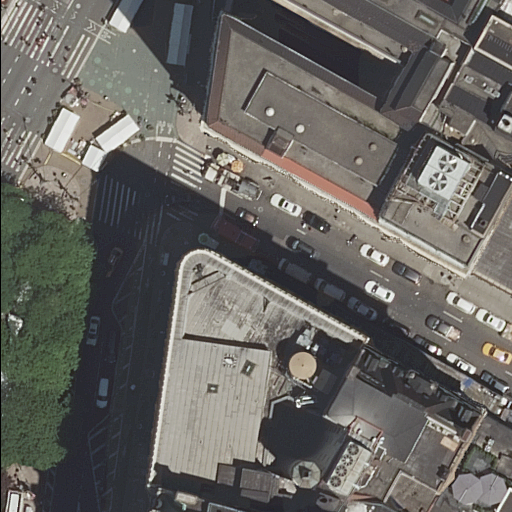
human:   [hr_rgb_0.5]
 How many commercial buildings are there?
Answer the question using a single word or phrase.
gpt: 1

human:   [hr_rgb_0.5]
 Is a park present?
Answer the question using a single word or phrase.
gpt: yes

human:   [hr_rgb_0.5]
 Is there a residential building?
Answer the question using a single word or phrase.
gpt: yes

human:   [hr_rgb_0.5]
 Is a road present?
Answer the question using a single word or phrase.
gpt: yes

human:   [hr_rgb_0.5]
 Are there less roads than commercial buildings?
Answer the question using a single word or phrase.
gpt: no

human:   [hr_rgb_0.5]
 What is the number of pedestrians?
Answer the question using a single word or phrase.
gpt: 2

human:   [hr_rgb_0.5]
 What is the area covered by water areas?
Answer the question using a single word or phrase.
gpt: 0m2

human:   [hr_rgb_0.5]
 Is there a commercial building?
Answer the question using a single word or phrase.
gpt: yes

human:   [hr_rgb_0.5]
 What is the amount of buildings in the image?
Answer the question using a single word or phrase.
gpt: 5

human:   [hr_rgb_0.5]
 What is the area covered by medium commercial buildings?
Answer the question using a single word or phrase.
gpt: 0m2

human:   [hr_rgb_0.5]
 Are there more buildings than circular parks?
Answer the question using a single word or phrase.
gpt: yes

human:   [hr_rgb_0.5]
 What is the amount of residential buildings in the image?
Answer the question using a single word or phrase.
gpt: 2

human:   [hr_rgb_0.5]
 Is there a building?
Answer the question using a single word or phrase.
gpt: yes

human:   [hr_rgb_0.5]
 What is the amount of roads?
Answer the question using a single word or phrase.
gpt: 14

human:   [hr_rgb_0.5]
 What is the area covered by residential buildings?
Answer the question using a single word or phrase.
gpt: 2982m2

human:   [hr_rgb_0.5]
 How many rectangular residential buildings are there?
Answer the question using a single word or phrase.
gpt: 1

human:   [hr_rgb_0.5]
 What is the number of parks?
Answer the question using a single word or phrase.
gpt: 1

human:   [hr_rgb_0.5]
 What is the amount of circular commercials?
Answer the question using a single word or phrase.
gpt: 0

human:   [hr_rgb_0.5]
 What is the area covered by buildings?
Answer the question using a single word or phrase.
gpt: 5196m2

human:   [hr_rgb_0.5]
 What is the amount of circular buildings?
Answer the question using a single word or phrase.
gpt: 0

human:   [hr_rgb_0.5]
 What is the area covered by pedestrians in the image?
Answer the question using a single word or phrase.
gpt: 2418m2

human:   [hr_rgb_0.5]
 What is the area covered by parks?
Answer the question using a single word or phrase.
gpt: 448m2

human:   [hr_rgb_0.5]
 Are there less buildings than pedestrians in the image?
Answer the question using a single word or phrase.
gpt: no

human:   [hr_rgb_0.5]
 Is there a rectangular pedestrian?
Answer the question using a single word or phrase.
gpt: no

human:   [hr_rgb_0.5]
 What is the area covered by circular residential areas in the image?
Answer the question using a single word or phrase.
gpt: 0m2

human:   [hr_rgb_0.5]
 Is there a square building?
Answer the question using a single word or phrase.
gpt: no

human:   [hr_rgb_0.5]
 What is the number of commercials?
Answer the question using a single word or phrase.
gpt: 1

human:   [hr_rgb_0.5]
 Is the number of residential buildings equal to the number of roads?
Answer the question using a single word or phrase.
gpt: no

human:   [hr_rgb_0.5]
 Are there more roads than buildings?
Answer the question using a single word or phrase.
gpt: yes

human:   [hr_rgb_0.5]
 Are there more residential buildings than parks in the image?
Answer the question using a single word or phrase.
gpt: yes

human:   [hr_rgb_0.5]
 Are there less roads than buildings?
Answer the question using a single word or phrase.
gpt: no

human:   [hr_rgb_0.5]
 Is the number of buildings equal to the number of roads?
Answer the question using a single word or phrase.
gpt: no

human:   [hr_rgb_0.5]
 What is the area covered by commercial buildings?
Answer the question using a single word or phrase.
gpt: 62m2

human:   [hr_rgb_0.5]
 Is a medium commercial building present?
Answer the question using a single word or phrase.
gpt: no

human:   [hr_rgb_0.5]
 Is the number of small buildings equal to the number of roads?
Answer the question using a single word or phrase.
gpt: no

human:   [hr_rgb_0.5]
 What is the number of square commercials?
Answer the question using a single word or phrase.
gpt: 0

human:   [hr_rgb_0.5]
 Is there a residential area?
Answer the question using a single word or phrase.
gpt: yes

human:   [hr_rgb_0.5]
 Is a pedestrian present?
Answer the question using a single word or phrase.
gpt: yes

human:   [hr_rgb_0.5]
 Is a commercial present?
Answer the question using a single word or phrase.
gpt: yes

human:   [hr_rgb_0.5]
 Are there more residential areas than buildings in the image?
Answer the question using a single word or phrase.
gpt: no

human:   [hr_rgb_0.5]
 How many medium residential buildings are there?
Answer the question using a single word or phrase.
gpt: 0

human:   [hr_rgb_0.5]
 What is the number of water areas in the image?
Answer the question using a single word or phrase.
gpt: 0

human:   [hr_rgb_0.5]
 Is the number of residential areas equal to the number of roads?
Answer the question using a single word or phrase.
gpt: no

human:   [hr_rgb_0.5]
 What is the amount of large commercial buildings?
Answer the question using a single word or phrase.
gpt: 0

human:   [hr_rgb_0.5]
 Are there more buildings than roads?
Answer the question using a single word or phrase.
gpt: no

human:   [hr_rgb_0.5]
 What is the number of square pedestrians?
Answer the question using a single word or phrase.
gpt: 0

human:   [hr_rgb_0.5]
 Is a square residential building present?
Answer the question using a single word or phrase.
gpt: no

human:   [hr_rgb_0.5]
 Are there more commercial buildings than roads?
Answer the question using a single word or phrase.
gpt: no

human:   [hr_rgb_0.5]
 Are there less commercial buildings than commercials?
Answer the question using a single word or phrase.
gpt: no

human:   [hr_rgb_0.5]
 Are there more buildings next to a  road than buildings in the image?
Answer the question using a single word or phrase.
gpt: no

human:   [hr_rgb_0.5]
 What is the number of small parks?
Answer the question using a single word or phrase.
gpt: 0

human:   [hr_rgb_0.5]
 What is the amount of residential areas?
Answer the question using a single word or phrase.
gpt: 1

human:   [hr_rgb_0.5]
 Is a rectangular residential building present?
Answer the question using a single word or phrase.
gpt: yes

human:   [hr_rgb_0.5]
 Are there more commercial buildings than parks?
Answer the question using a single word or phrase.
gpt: no

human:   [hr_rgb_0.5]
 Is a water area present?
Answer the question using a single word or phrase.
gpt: no

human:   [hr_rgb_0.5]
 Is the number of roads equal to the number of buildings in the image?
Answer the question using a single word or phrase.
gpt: no

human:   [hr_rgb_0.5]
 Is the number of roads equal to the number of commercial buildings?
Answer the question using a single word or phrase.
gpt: no

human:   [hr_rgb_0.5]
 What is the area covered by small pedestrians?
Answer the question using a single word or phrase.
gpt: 0m2

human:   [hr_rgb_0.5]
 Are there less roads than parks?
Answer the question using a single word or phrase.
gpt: no

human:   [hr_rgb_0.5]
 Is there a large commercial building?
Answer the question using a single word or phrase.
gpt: no

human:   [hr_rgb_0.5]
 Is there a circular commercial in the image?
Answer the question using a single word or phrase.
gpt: no

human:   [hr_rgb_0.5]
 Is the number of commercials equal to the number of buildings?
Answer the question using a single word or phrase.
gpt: no

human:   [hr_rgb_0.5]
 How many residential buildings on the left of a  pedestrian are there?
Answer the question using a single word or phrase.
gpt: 0

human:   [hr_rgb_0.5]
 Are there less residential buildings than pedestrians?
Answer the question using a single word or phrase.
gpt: no